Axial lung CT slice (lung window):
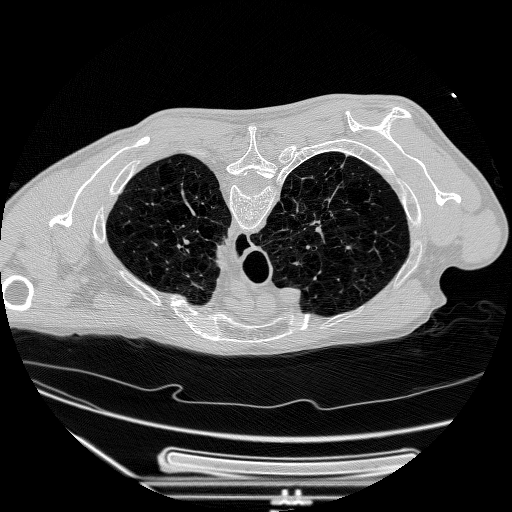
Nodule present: no